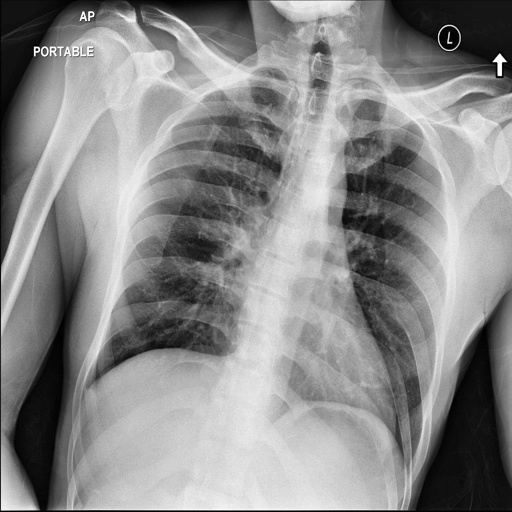
Finding: NORMAL